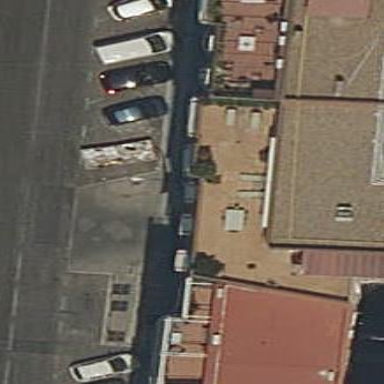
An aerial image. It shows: Part of building.